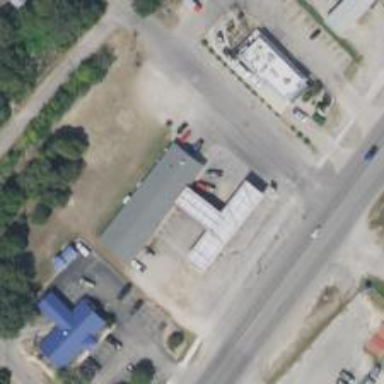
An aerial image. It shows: Convenience shop.